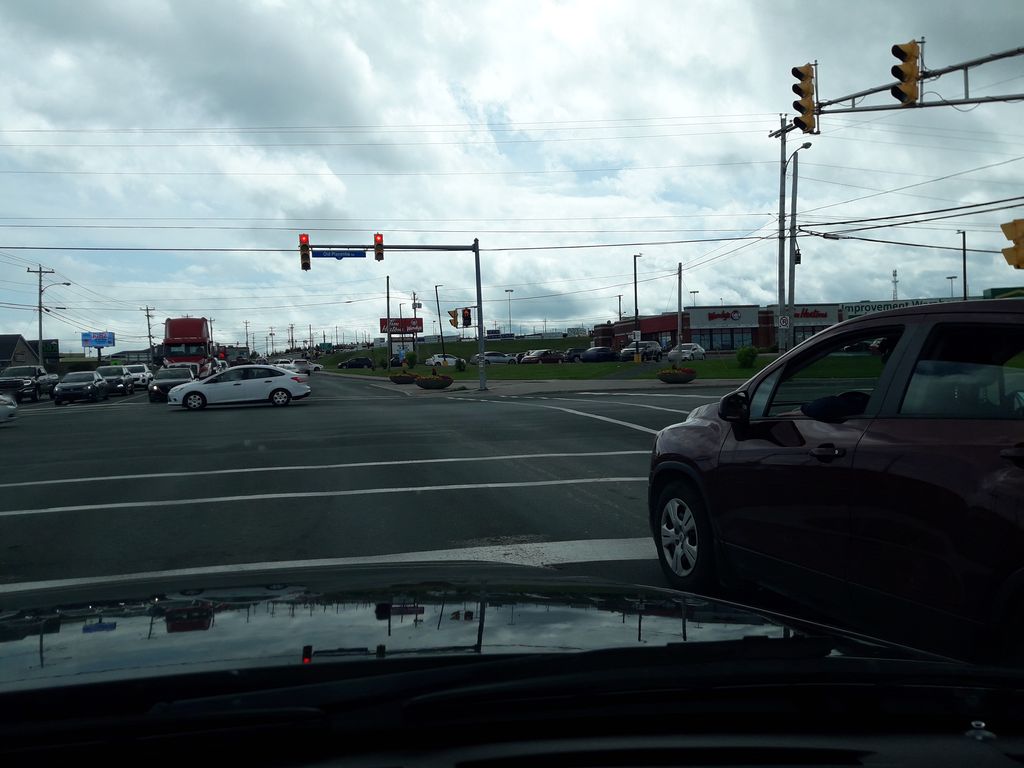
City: st_johns